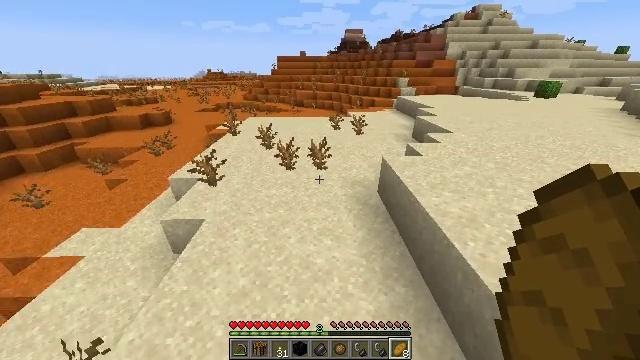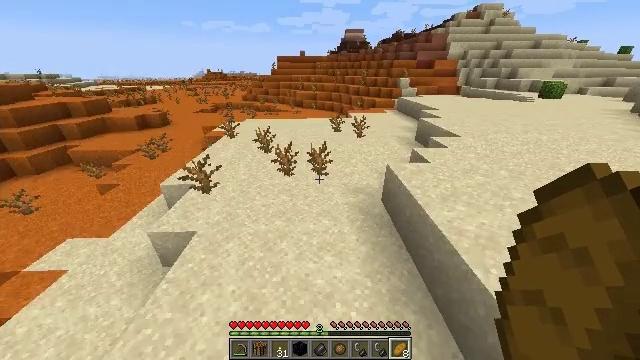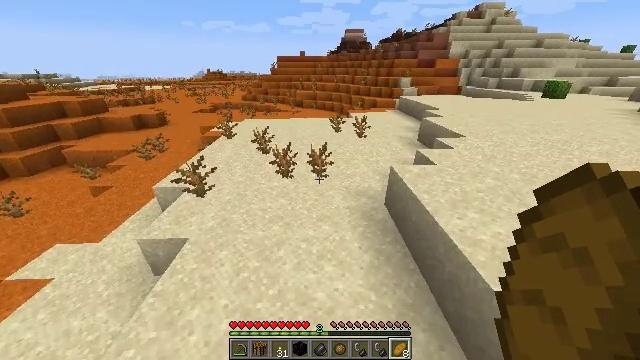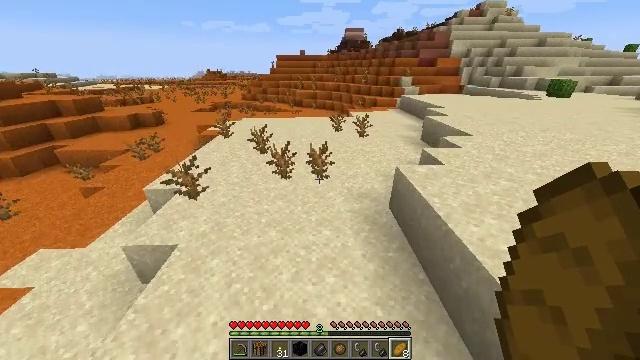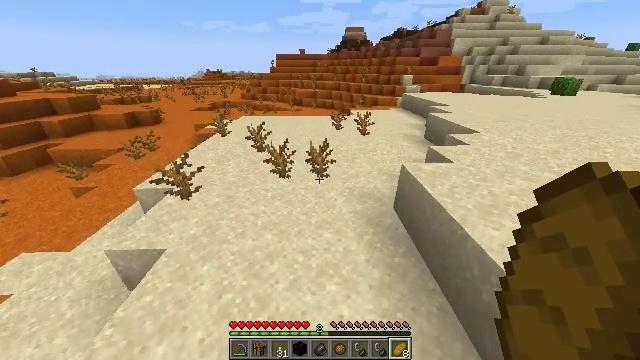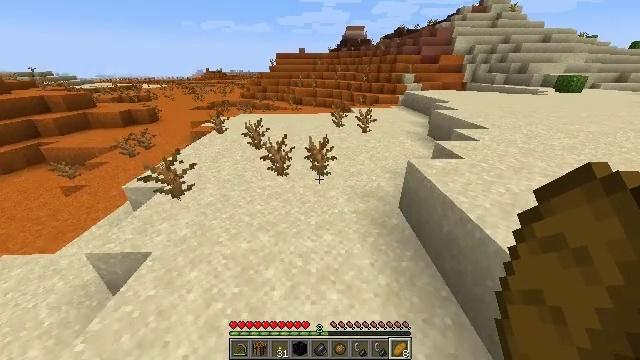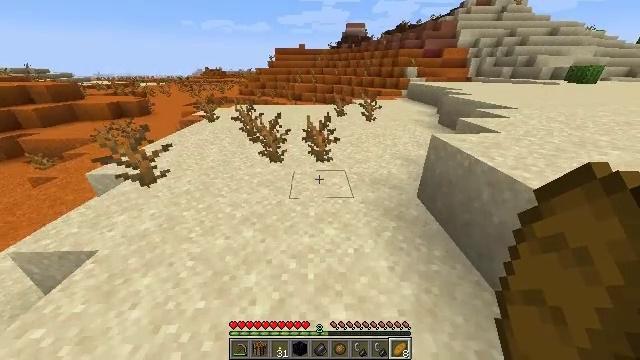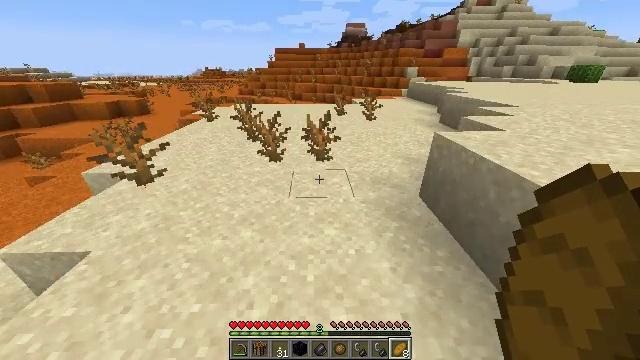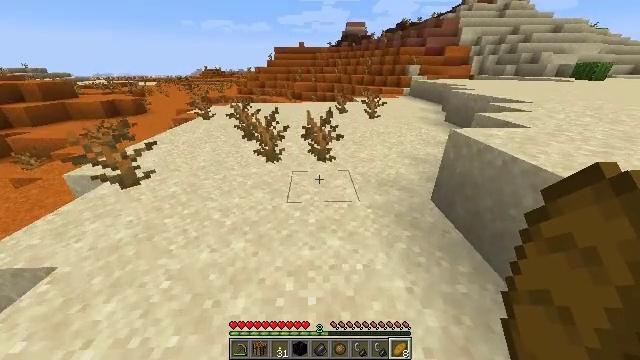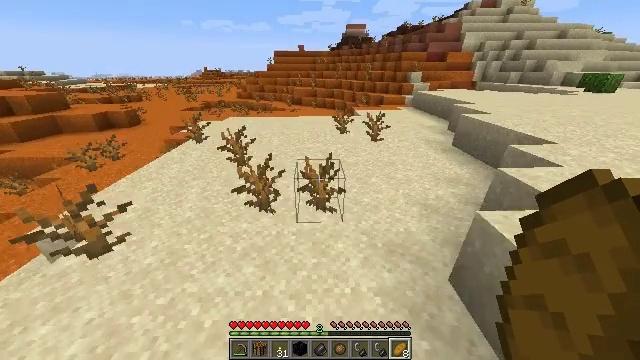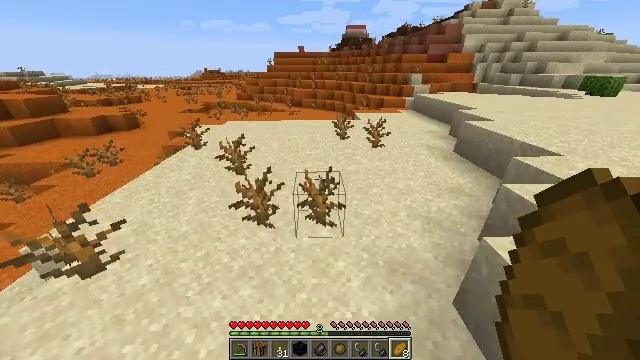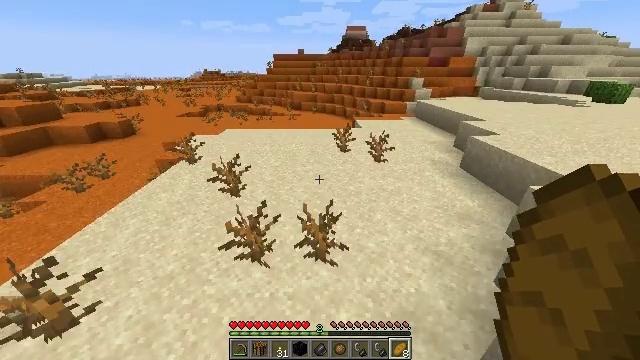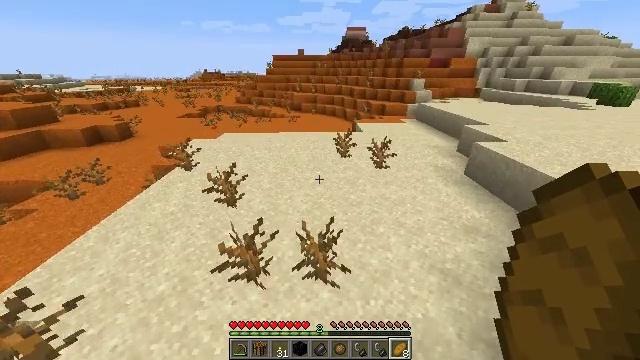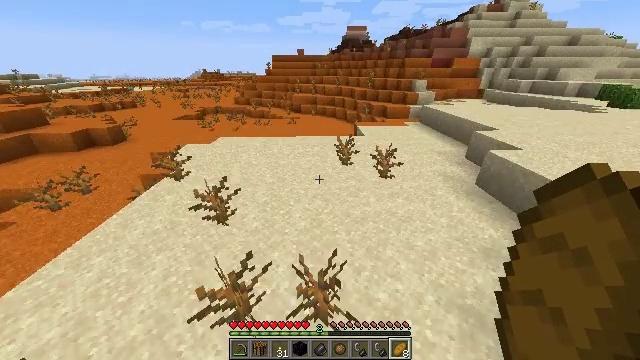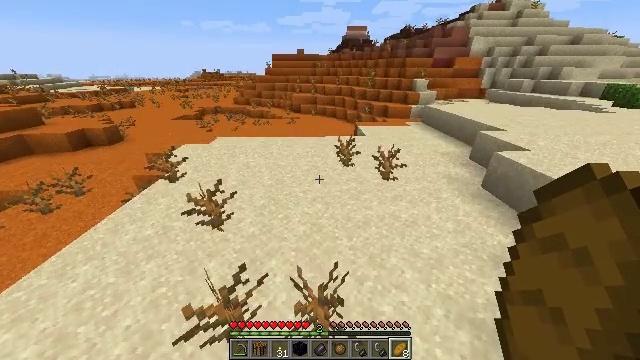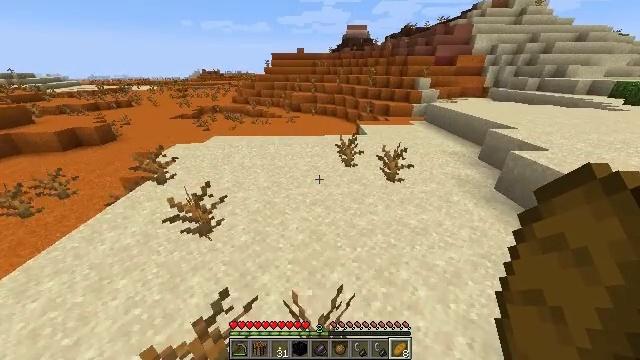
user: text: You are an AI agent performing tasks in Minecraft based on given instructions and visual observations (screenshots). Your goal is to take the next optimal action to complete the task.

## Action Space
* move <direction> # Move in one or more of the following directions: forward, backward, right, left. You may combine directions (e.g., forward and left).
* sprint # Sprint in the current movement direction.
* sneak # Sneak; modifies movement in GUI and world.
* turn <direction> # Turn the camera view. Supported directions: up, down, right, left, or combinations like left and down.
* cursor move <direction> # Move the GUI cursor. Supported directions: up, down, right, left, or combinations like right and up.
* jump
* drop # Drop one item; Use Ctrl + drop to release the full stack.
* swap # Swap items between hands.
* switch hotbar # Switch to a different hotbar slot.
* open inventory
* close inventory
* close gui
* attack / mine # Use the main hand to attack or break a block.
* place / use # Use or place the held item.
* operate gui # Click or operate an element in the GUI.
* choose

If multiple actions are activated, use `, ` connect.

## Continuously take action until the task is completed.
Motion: motion action
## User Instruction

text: Remove red sand to use for crafting or building.
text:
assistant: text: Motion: move forward, sprint, jump
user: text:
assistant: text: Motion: move forward, sprint, jump
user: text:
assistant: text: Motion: move forward, sprint, jump
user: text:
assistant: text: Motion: move forward, sprint, jump
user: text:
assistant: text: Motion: move forward, sprint, jump
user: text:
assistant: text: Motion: move forward, sprint, jump
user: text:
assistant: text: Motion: move forward, sprint, jump
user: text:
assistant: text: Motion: move forward, sprint, jump
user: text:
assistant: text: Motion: move forward, sprint, jump
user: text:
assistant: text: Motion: move forward, sprint, jump
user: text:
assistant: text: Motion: move forward, sprint, jump
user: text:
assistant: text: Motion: move forward, sprint, jump
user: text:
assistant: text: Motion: move forward, sprint, jump
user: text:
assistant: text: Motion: move forward, sprint, jump
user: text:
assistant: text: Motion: move forward, sprint, jump
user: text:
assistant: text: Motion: move forward, sprint, jump
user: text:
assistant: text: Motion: move forward, sprint, jump
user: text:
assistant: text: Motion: move forward, sprint, jump
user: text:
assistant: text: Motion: move forward, sprint, jump
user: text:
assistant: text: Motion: move forward, sprint, jump
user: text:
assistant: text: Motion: move forward, sprint, jump
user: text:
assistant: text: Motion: move forward, sprint, jump
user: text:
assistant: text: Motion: move forward, sprint, jump
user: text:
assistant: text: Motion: move forward, sprint, jump
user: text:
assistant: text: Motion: move forward and move right, sprint, jump
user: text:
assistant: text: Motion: move forward and move right, sprint, jump
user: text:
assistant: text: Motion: move forward and move right, sprint, turn up, jump
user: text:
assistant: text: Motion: move forward and move right, sprint, turn right and up, jump
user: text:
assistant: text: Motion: move forward and move right, sprint, turn right and up, jump
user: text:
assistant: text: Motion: move forward and move right, sprint, turn right and up, jump